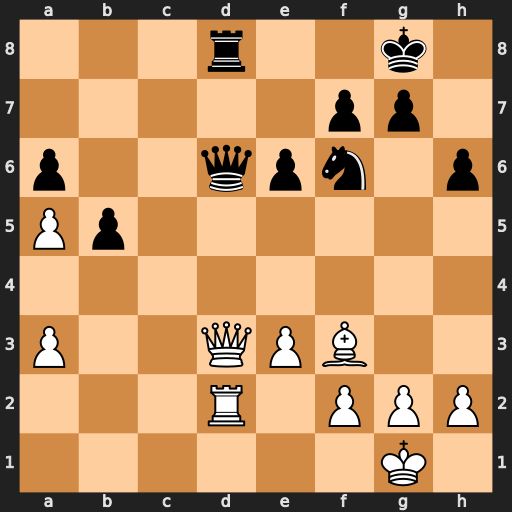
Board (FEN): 3r2k1/5pp1/p2qpn1p/Pp6/8/P2QPB2/3R1PPP/6K1
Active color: w
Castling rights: -
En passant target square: -
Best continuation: Qxd6 Rxd6 Rxd6